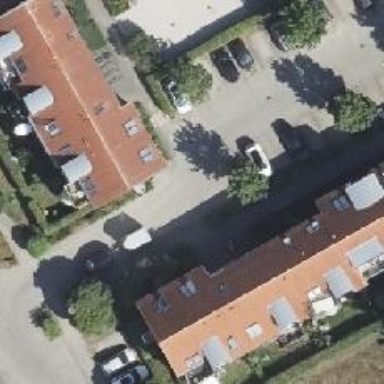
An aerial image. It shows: Living street.